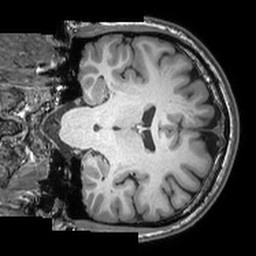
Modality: T1w
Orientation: coronal
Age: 47
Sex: male
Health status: healthy
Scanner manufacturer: philips
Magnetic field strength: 3 T
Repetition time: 0.007012 s
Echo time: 0.003171 s